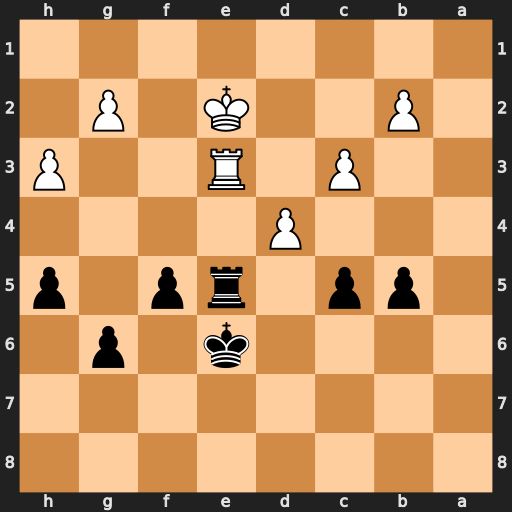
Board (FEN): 8/8/4k1p1/1pp1rp1p/3P4/2P1R2P/1P2K1P1/8
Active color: b
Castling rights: -
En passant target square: -
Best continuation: cxd4 Rxe5+ Kxe5